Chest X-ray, AP view. Patient: 29 years old, sex M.
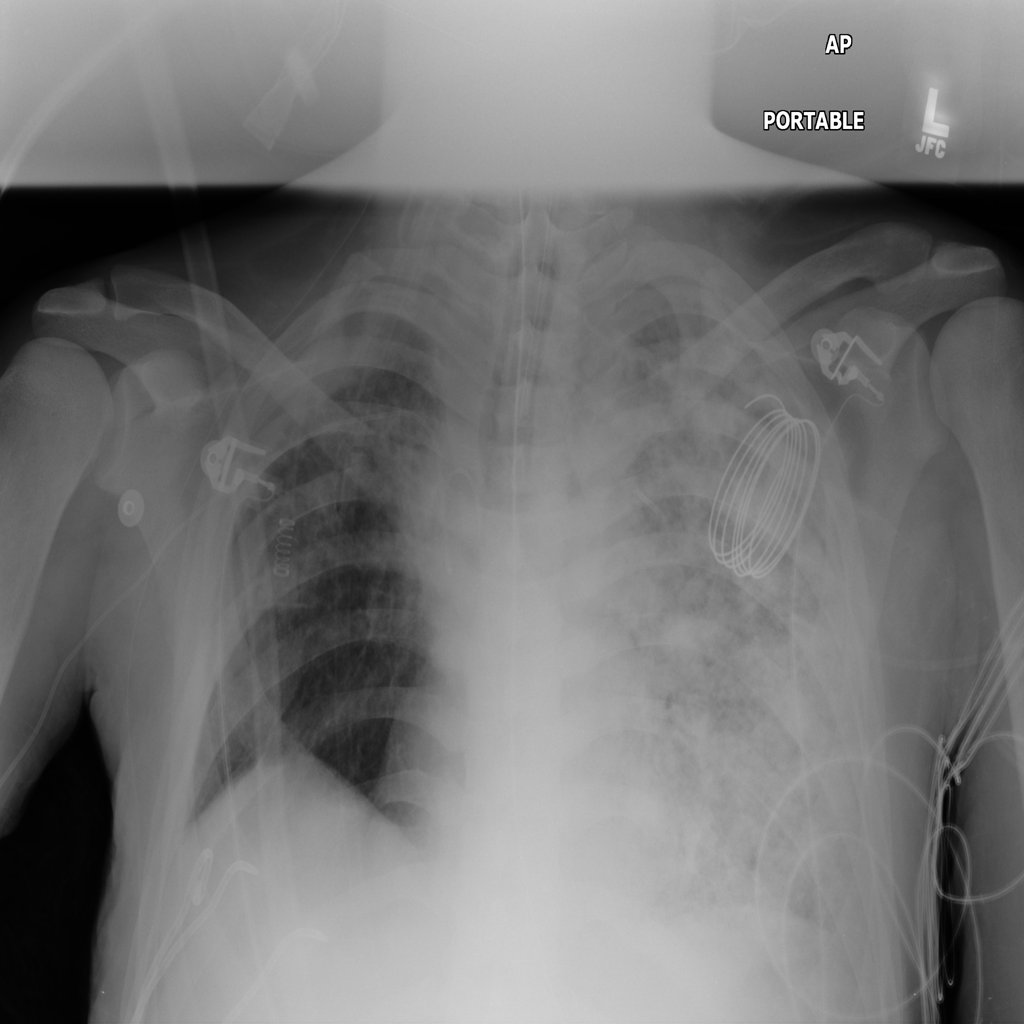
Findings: Infiltration